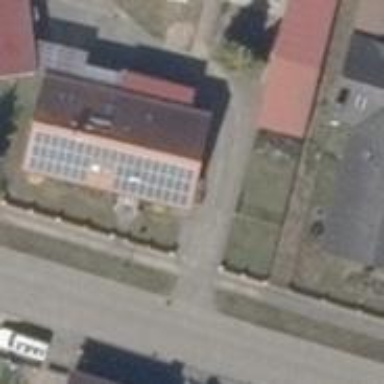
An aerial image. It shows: Solar-powered generator using photovoltaic technology. This small installation generates electricity through solar photovoltaic panels.